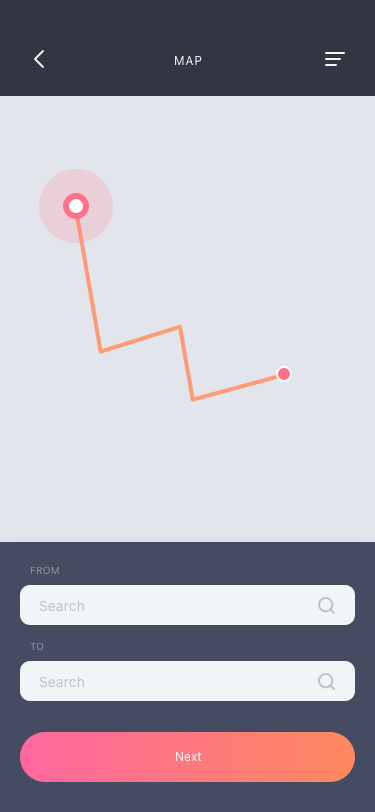
Text in this UI design:
TO
FROM
MAP